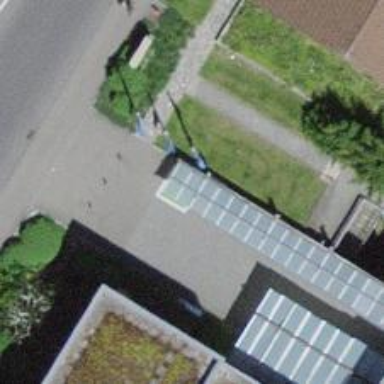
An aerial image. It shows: Charging station.